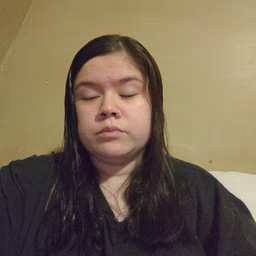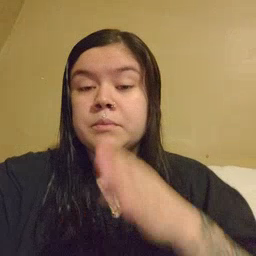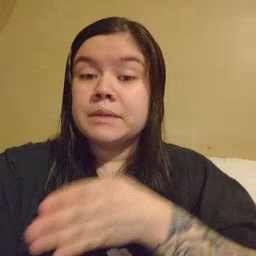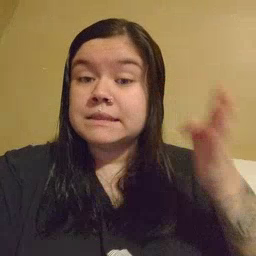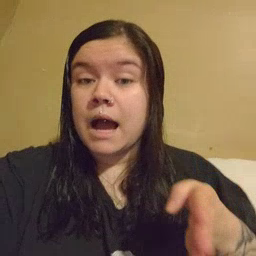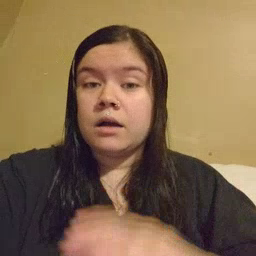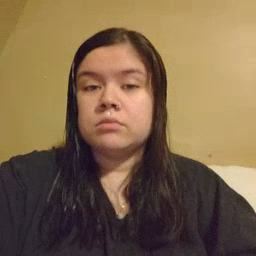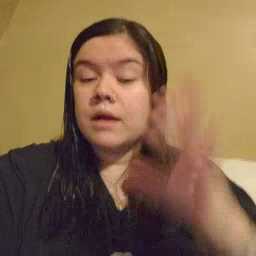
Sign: beside